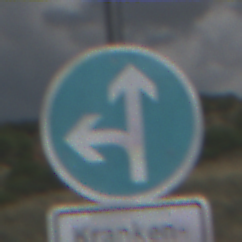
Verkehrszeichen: VorgeschriebeneFahrtrichtungGeradeausOderLinks
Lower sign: BesondereFahrzeugeUndTransportgueter4
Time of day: Midday
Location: Outdoor (Nature)
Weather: PartlyCloudy
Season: NotSpecified
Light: Natural